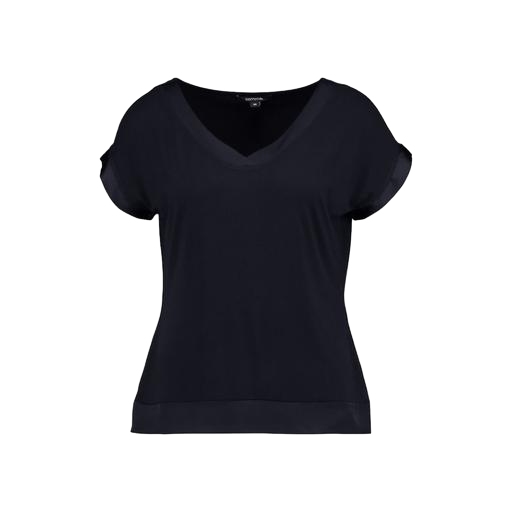
black v-neck t-shirt only macy, deep vee tee, black plus size printed t-shirt only macy, white background